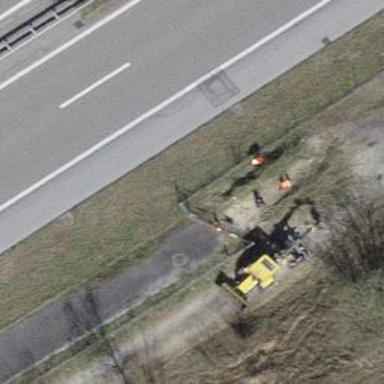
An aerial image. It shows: Lift gate barrier.